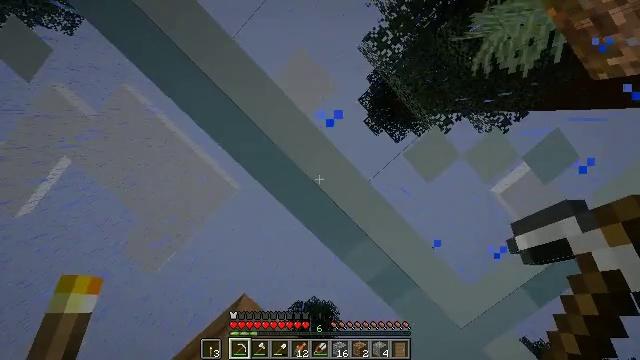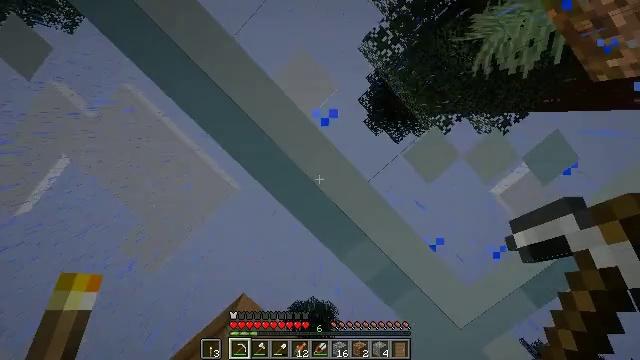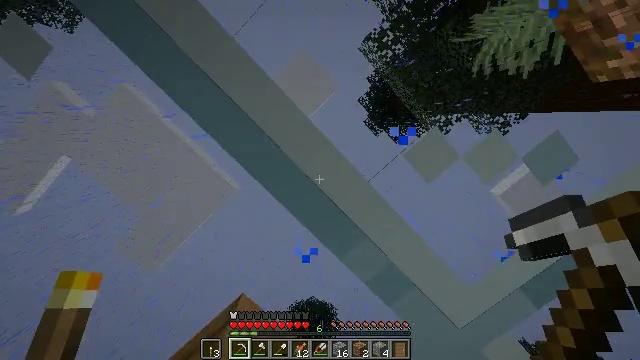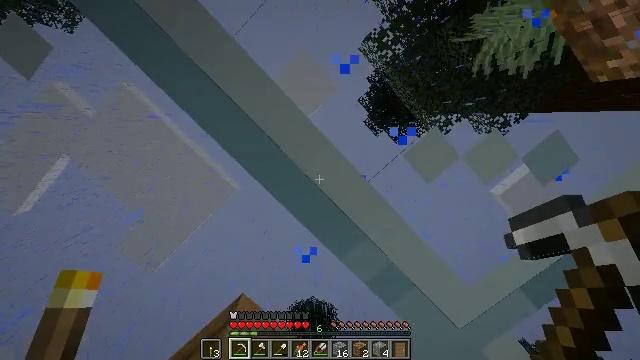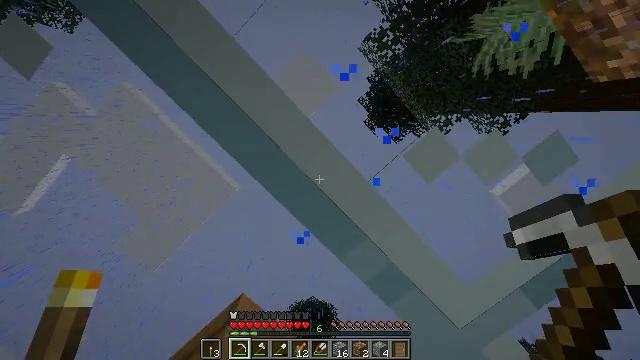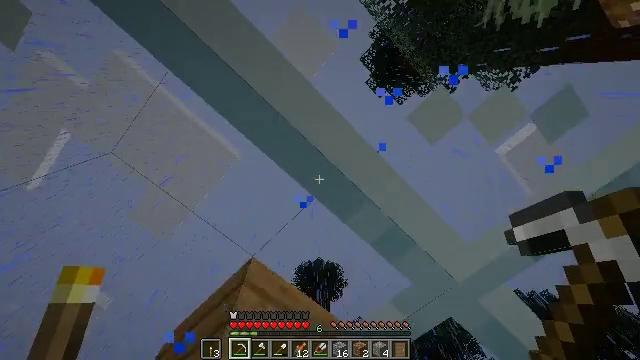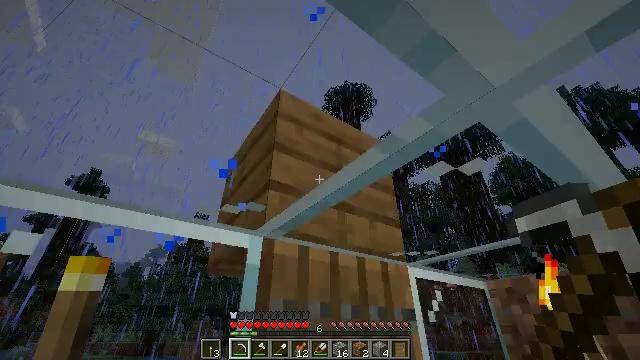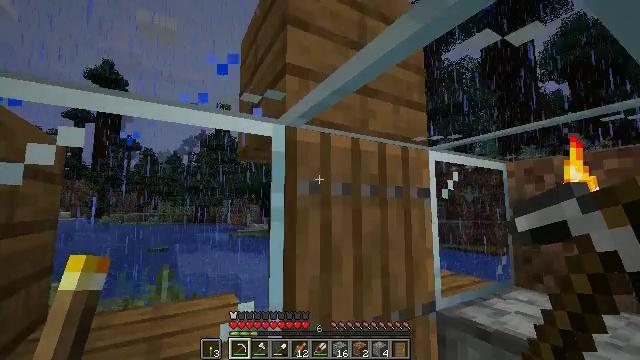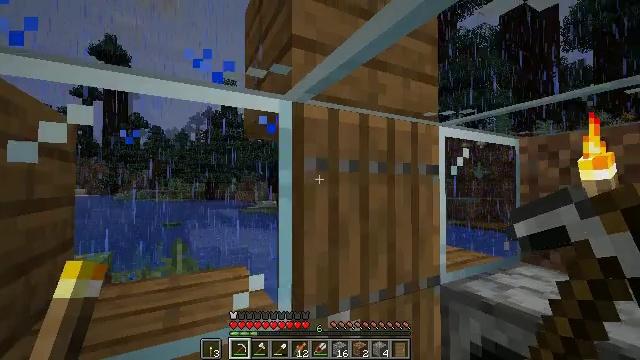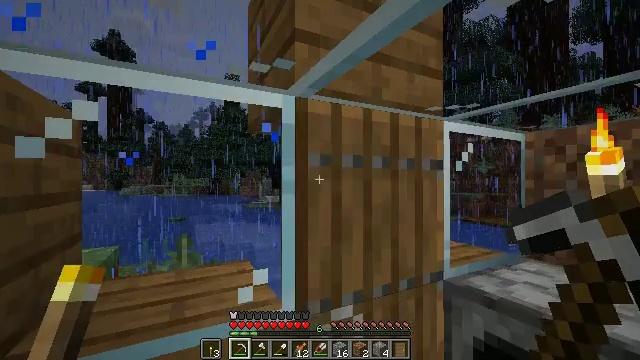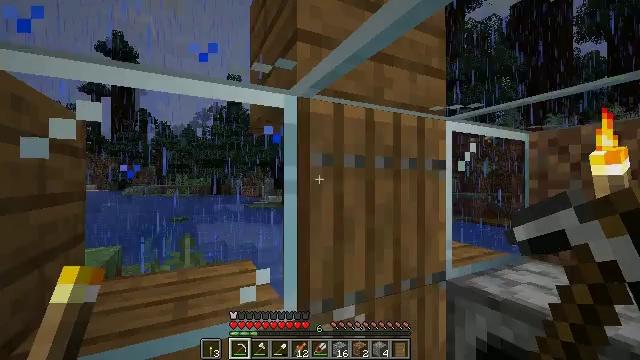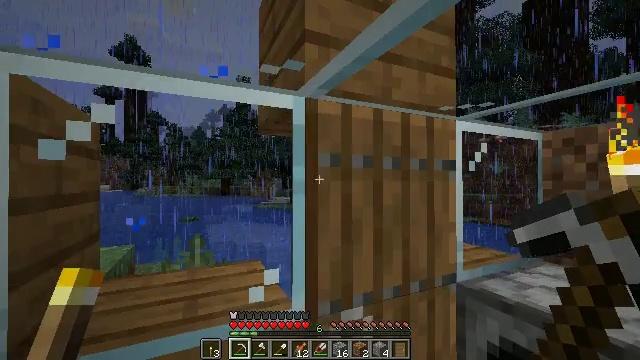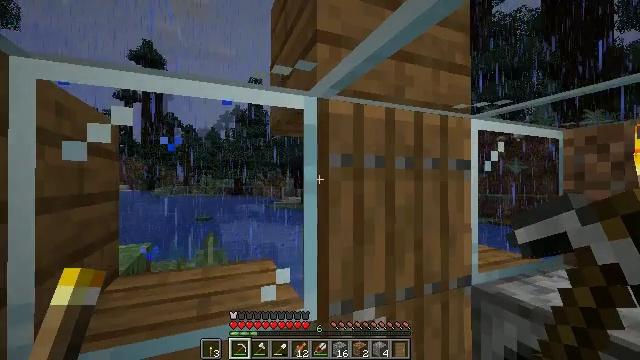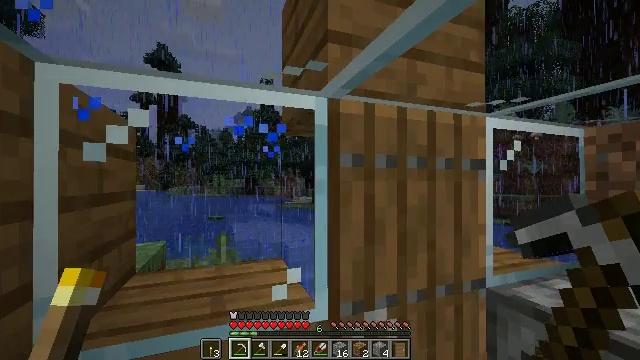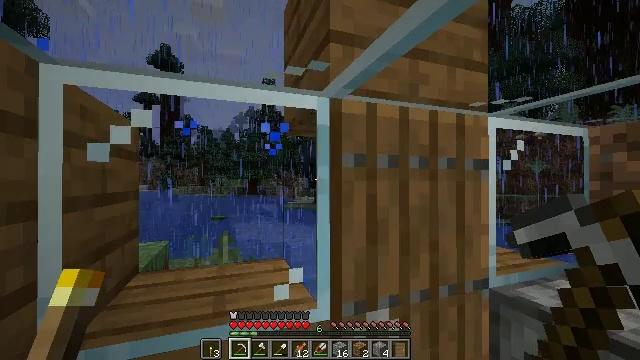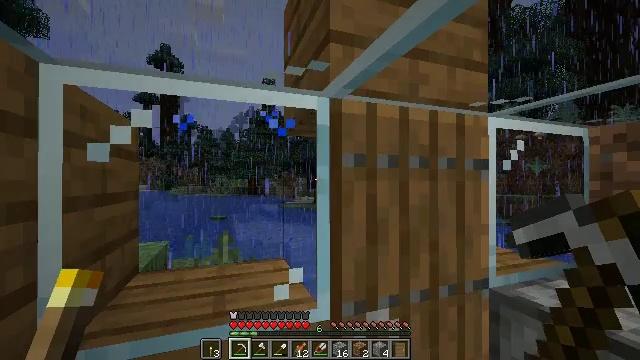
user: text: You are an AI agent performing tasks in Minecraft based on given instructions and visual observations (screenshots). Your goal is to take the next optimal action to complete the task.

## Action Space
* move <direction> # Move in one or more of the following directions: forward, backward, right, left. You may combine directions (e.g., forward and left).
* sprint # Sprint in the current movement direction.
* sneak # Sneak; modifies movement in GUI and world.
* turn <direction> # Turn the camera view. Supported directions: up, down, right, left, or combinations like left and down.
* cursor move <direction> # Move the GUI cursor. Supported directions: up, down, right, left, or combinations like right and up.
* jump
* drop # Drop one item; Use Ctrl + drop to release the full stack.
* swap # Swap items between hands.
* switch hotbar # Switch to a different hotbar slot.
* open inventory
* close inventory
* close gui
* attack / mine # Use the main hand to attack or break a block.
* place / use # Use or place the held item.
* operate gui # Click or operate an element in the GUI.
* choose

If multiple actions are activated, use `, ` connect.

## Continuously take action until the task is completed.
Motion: motion action
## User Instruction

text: Break the sugar cane.
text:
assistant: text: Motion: no_op
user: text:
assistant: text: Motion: no_op
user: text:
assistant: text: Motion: no_op
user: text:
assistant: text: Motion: no_op
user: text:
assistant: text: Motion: turn left and down
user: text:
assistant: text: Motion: turn left and down
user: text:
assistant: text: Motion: turn left and down
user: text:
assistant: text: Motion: turn left and down
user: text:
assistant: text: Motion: turn down
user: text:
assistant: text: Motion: no_op
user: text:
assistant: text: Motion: turn left
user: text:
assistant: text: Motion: turn left
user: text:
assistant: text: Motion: turn left
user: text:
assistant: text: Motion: no_op
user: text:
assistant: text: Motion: no_op
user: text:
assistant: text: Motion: no_op
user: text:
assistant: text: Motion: no_op
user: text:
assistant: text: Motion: no_op
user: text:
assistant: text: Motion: no_op
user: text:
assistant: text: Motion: no_op
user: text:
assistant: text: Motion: no_op
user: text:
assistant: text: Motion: move forward
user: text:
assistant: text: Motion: move forward and move right
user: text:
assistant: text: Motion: move forward and move right
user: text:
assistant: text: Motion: move forward
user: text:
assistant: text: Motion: turn left and down
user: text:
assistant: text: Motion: turn left and down
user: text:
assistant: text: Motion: turn left and down
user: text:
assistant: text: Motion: no_op
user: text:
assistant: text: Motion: no_op